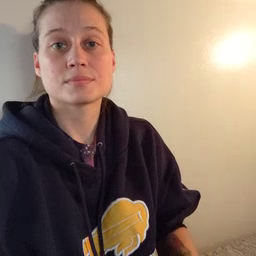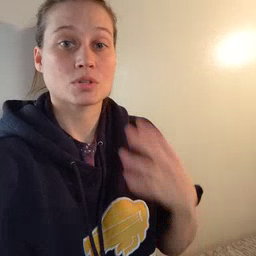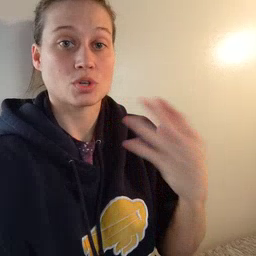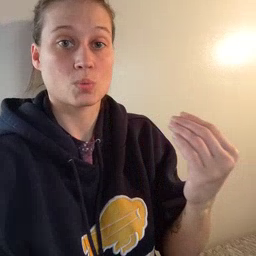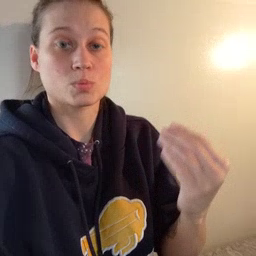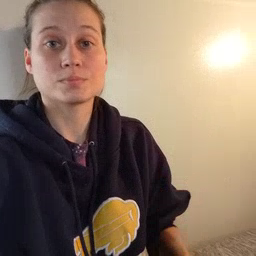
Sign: go